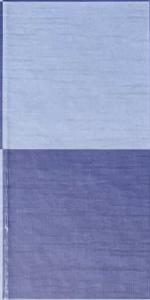
Label: Empty